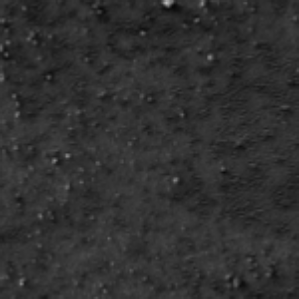
Label: frost